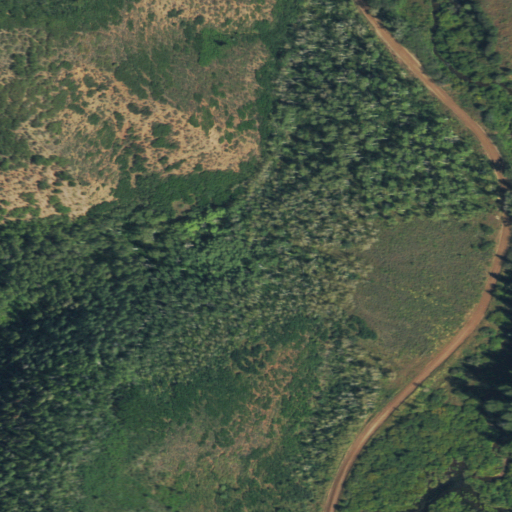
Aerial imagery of valley in Colorado named Horton Gulch containing deciduous forest, shrub, woody wetlands, and evergreen forest